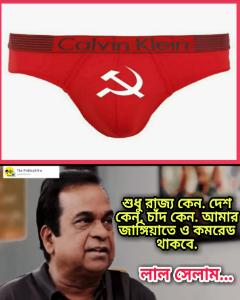
Text: শুধু রাজ্য কেন দেশ কেন চাঁদ কেন আমার জাঙ্গিয়াতেও কমরেড থাকবে লাল সেলাম
Label: Hate
Hate category: Political
Targeted group: Organization